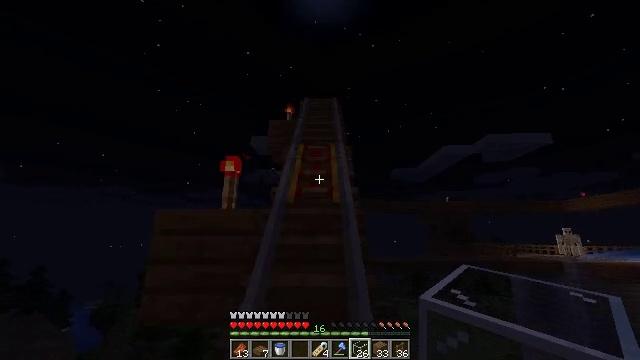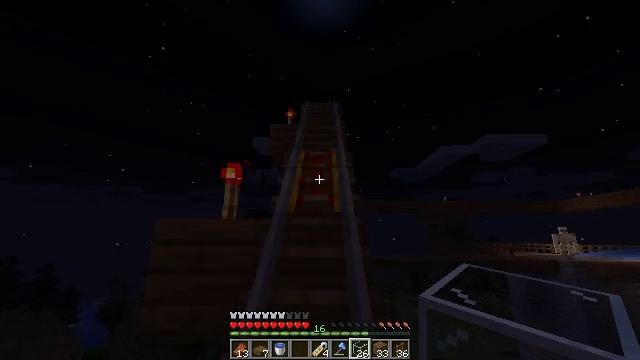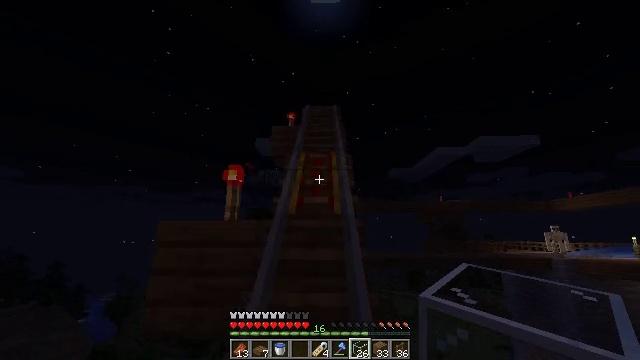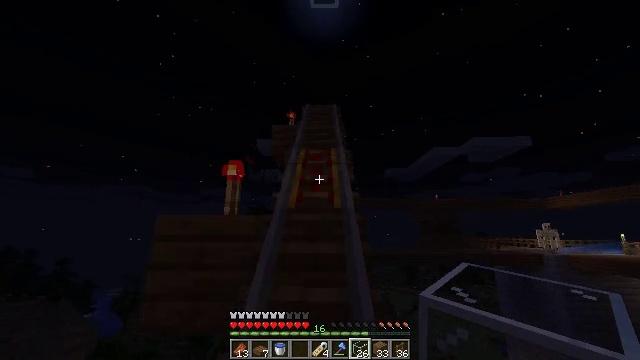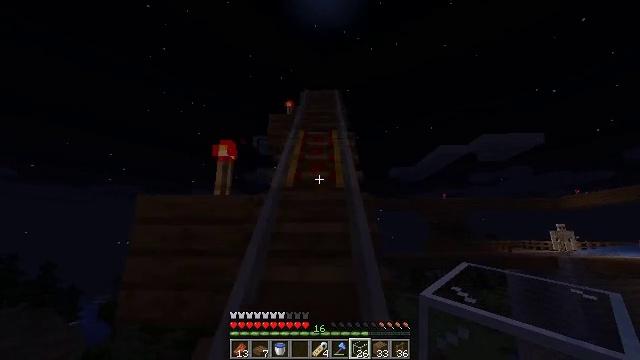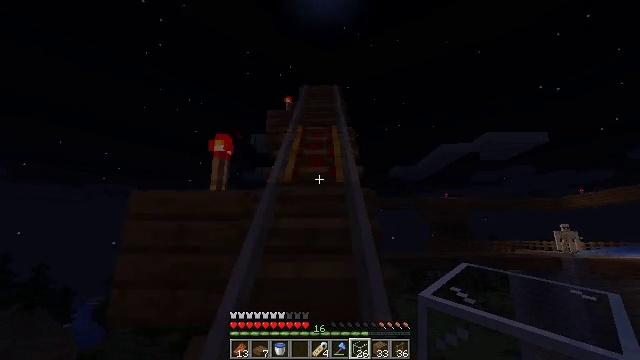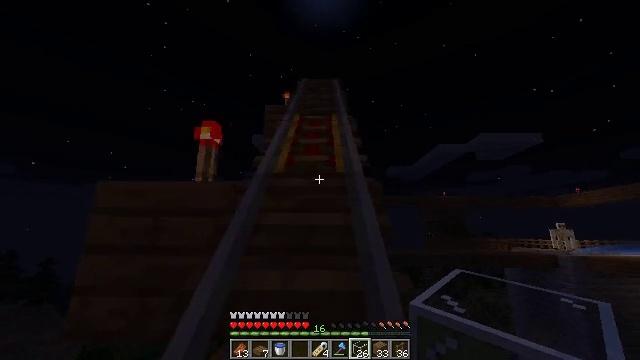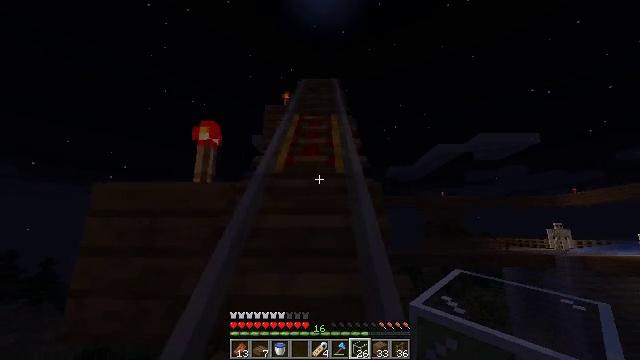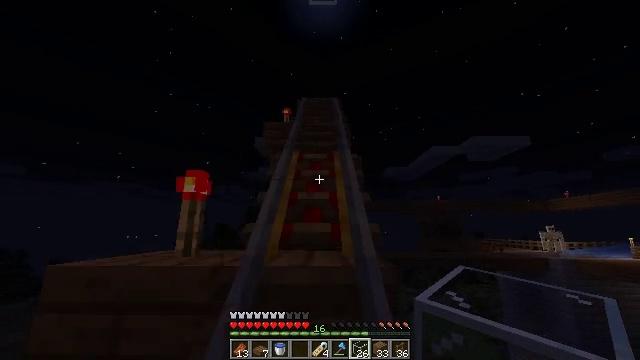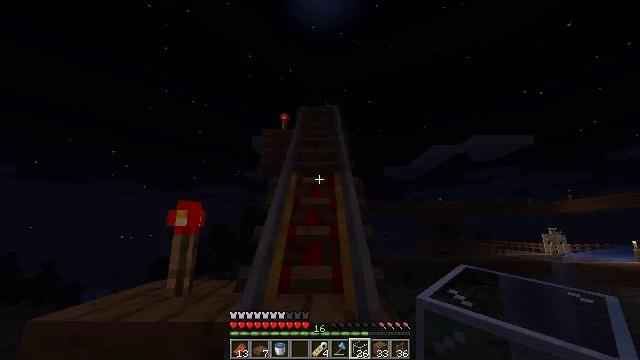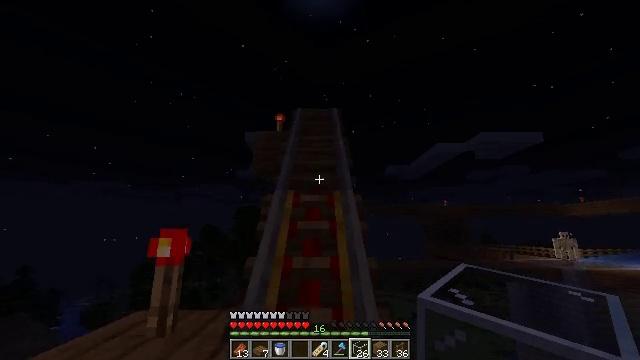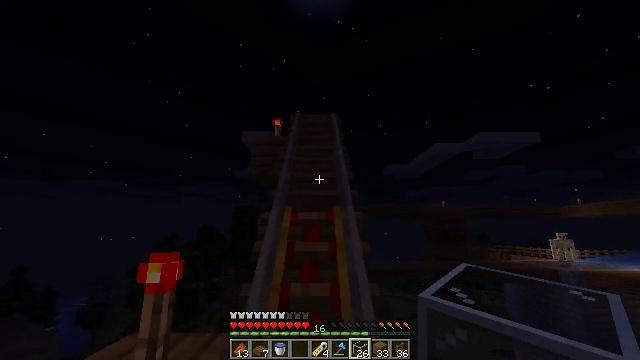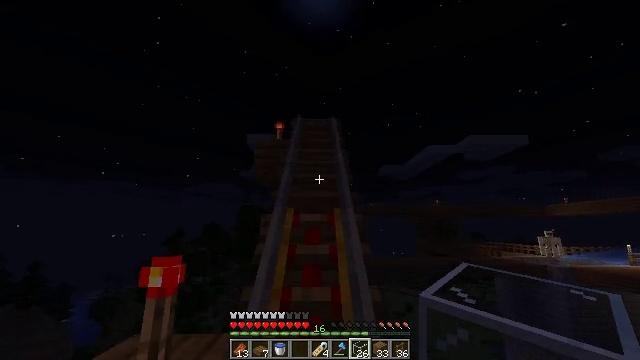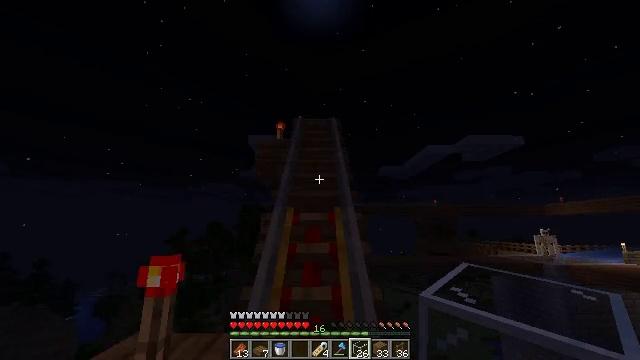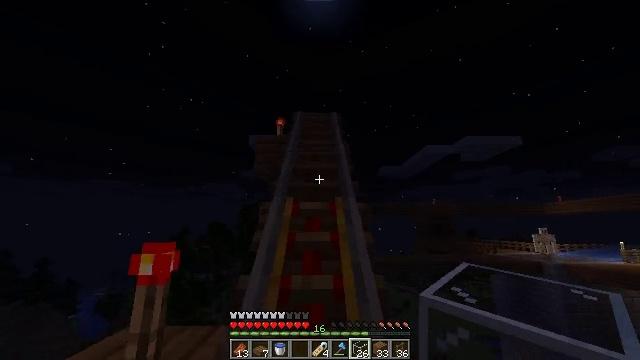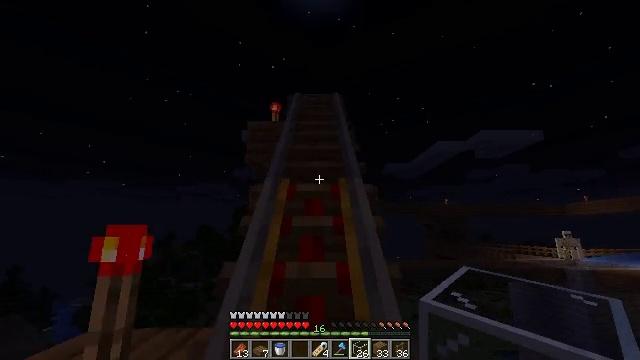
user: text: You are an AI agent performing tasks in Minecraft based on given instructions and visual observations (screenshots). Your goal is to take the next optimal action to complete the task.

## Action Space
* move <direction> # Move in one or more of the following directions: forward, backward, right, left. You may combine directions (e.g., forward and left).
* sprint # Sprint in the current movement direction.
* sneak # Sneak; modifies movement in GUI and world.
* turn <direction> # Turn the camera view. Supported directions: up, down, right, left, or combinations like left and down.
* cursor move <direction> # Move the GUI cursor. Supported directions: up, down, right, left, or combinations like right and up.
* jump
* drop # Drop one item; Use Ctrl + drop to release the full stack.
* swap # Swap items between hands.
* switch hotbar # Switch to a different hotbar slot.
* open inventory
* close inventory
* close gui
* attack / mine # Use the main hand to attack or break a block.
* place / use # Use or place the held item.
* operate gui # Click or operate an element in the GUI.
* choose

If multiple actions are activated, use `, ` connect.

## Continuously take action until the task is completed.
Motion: motion action
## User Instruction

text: Attack the glass to break it.
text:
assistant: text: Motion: move forward, sprint, jump
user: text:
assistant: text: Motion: move forward, sprint, jump
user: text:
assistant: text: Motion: move forward, jump
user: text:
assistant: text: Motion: move forward, jump
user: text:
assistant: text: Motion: move forward, jump
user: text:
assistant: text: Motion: move forward, jump
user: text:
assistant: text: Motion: move forward, jump
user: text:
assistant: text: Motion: move forward, sprint, jump
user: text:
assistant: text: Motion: move forward, sprint, jump
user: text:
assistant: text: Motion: move forward, sprint, jump
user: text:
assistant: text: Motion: move forward, jump
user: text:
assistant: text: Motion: move forward, jump
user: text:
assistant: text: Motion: move forward, jump
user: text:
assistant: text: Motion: move forward, jump
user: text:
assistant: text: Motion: move forward, jump
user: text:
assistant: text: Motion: move forward, sprint, jump
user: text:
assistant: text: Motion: move forward, sprint, jump
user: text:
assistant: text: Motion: move forward, sprint, jump
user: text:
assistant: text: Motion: move forward, sprint, jump
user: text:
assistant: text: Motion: move forward, jump
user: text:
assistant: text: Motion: move forward, jump
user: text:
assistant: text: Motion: move forward, jump
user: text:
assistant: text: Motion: move forward, jump
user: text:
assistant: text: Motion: move forward, sprint, jump
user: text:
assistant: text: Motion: move forward, sprint, jump
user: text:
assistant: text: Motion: move forward, sprint, jump
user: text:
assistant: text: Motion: move forward, sprint, jump
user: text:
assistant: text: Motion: move forward, jump
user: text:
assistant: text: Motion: move forward, turn down, jump
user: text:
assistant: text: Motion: move forward, turn down, jump